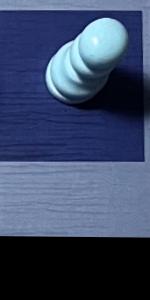
Label: Empty